【题型】填空题　【知识点】立体几何　【难度】easy
一个几何体的从正面看和从上面看如图所示，若这个几何体最多由 $a$ 个小正方体组成，最少由 $b$ 个正方体组成，则 $b-a$ 等于 \underline{\hspace{2cm}}.

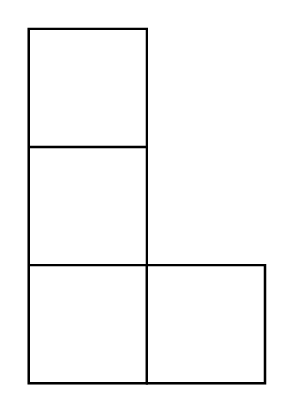
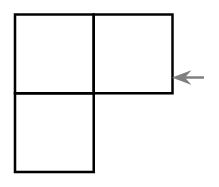
【解答】
\vspace{0.5cm}
\noindent \textbf{【答案】} $-2$

\vspace{0.5cm}
\noindent \textbf{【分析】} 根据正视图，俯视图可到三视图的结构，正确猜测数量并进行有理数的加减即可求解.

\vspace{0.5cm}
\noindent \textbf{【详解】} 解：正视图：分为左右两列，上下三层，最多 4 个；俯视图：分为左右两列，上下两层，第一层最多 1 个，第二层最多 6 个，最少 4 个；

$$ \therefore \text{最多有 } 6+1=7 \text{ 个，最少有 } 1+4=5 \text{ 个，即 } a=7, b=5, $$
$$ \therefore b-a = 5-7 = -2, $$
故答案为：$-2$.

\vspace{0.5cm}
\noindent \textbf{【点睛】} 本题主要考查立体几何的三视图，有理数的加减混合运算的运用，掌握以上知识是解题的关键.